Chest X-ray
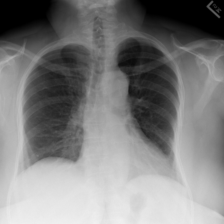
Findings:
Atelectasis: negative
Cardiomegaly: negative
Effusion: negative
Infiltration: negative
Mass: negative
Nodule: negative
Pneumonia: negative
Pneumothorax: negative
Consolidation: negative
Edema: negative
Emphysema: negative
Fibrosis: negative
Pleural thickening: negative
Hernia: negative